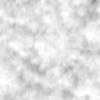
Label: no_change